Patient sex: M
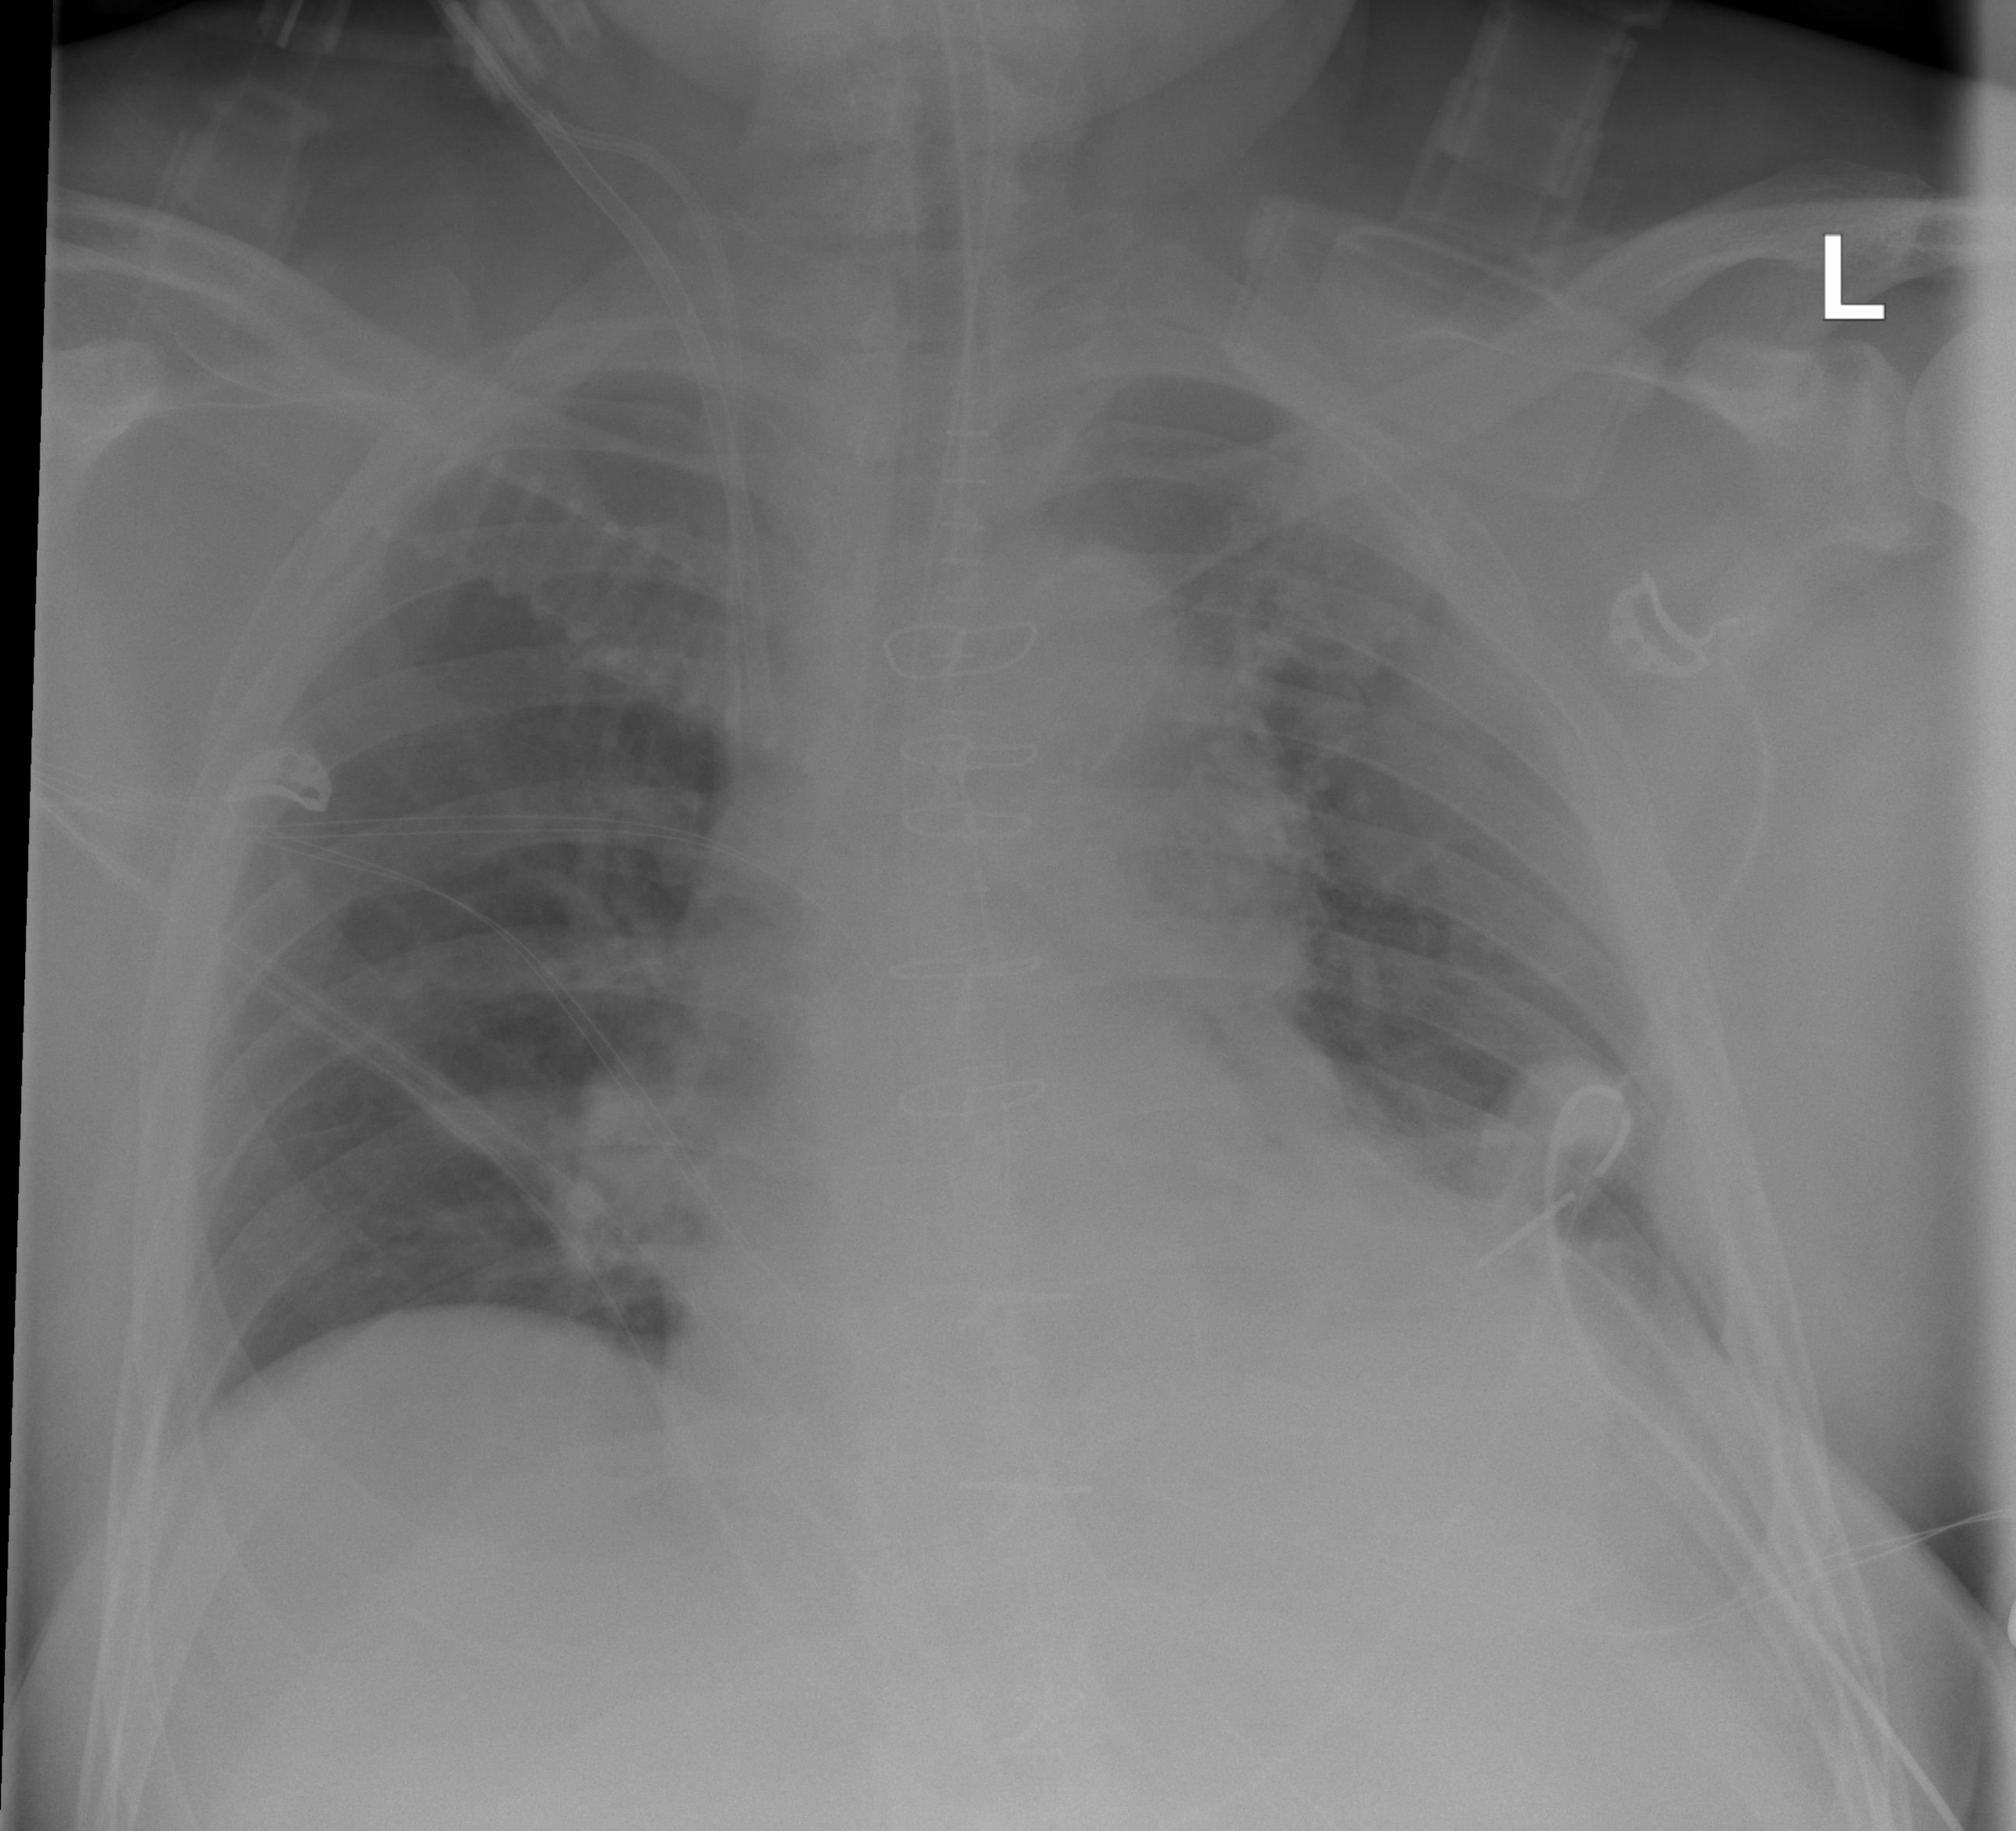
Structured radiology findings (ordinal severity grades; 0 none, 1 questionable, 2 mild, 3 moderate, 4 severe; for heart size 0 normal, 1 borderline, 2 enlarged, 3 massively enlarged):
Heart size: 2
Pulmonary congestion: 0
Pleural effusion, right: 0
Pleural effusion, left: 2
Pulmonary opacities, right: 0
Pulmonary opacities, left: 0
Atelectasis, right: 0
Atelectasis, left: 2